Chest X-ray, AP view. Patient: 54 years old, sex M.
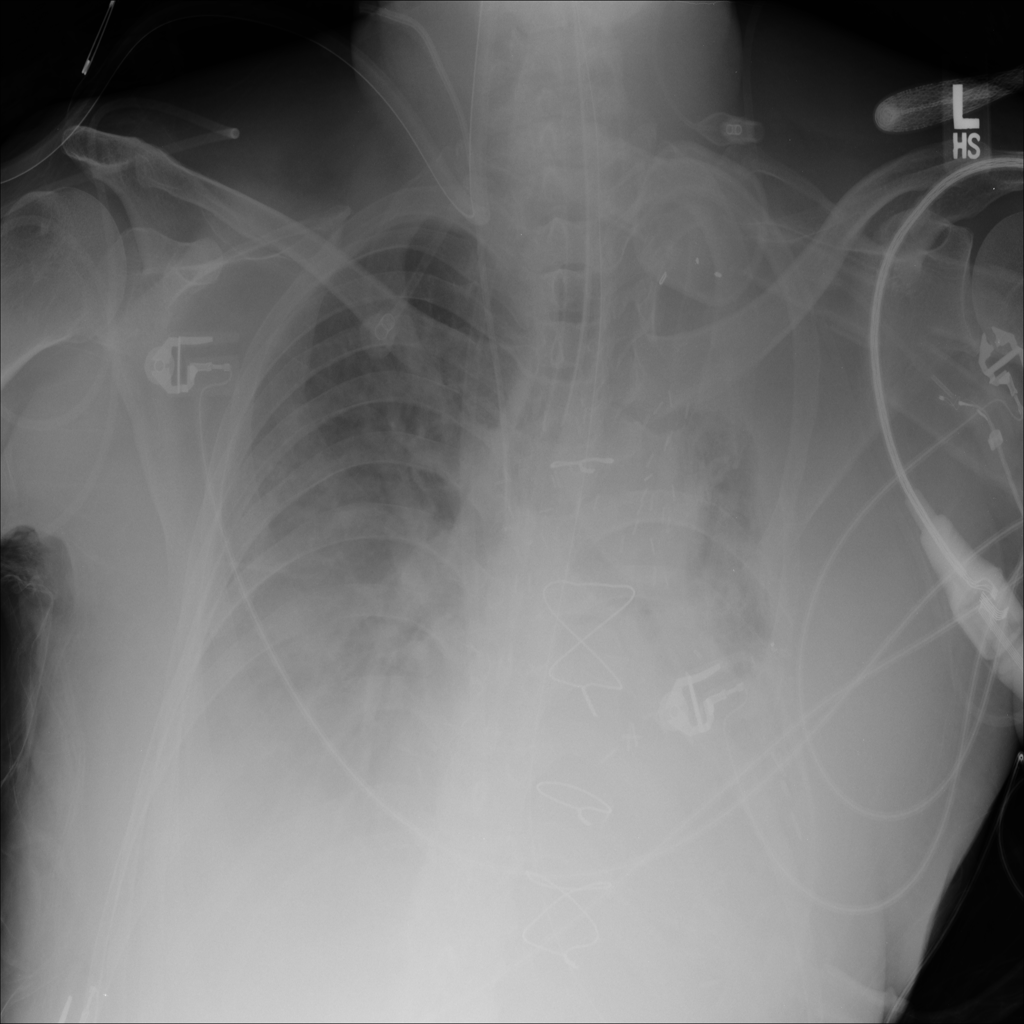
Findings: Consolidation